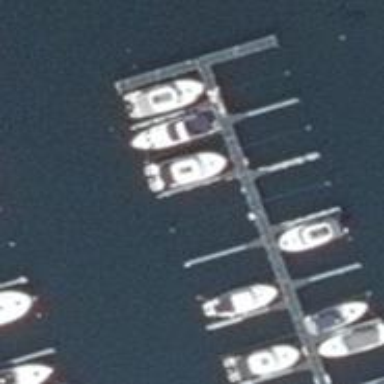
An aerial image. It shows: Man-made pier.